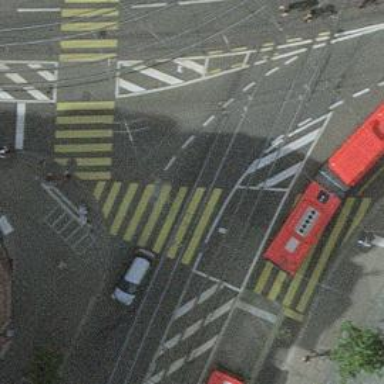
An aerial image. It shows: Tram crossing on the railway.